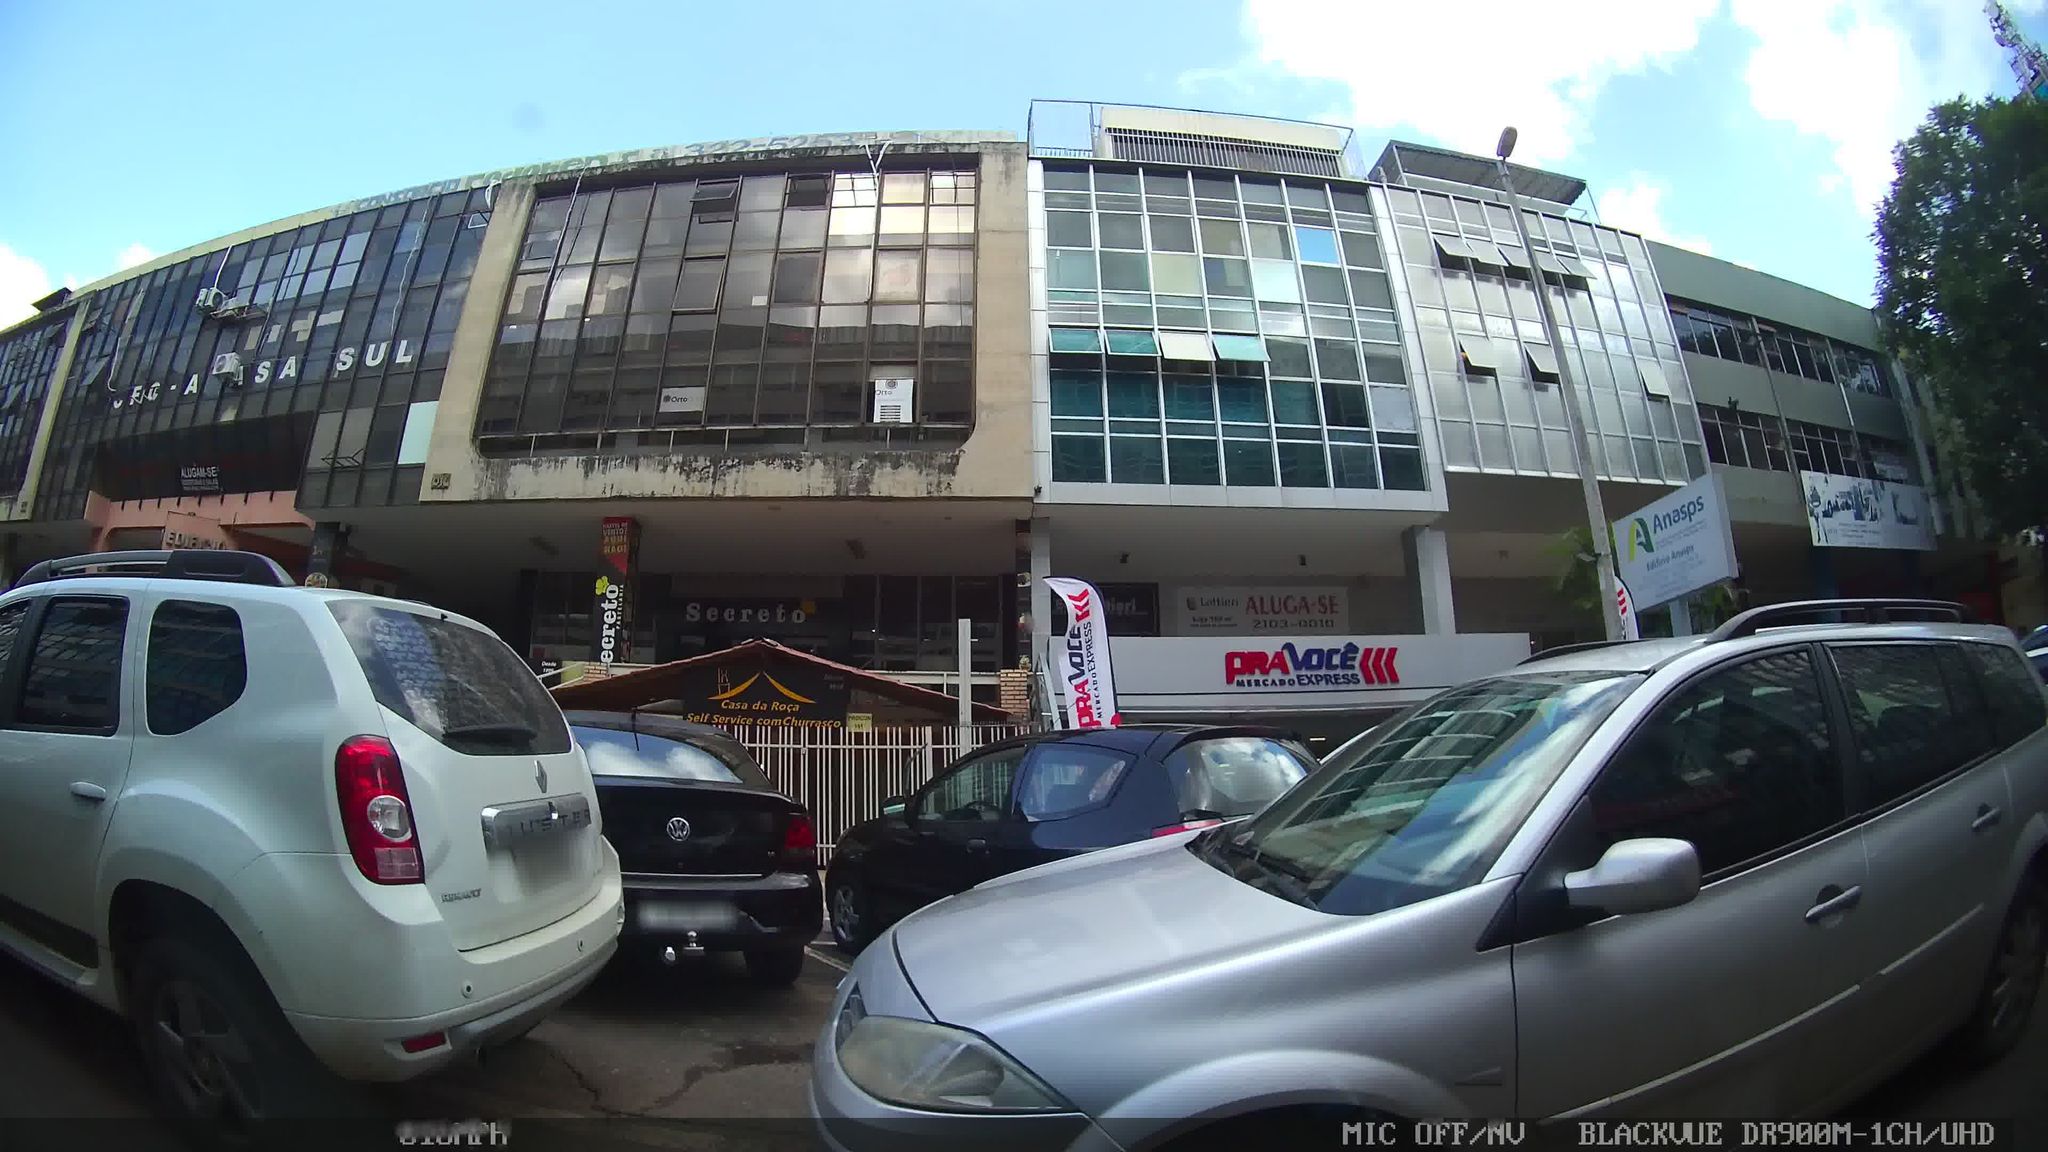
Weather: clear
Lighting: day
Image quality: good
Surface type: driving surface
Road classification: steps, footway
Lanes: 2
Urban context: suburban or peri-urban
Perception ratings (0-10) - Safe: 3.71, Lively: 7.01, Beautiful: 1.68, Boring: 4.7, Depressing: 5.24, Wealthy: 5.8